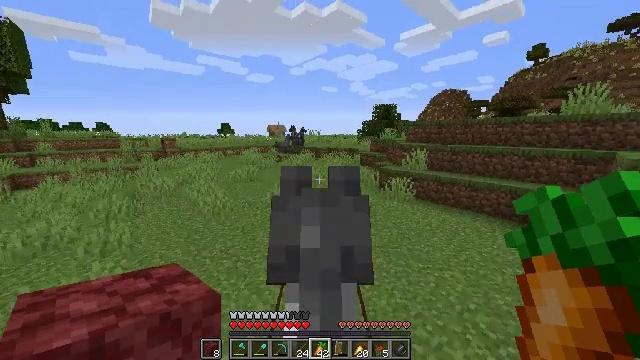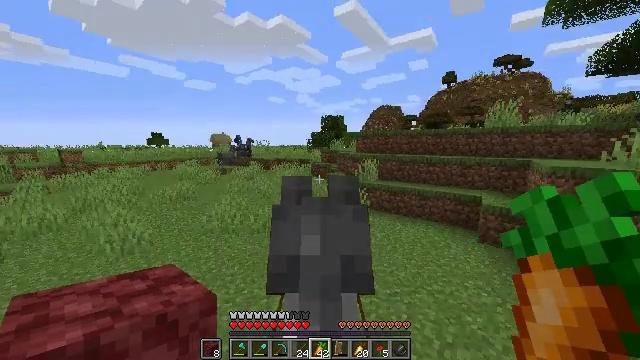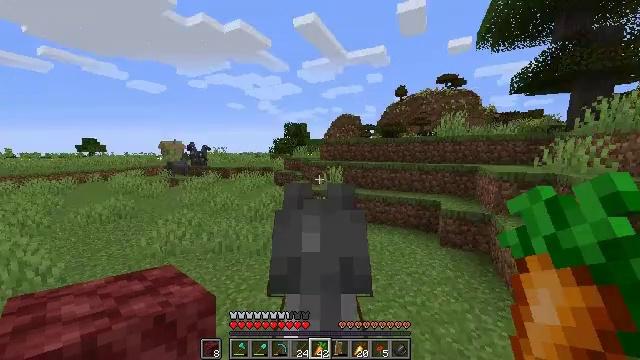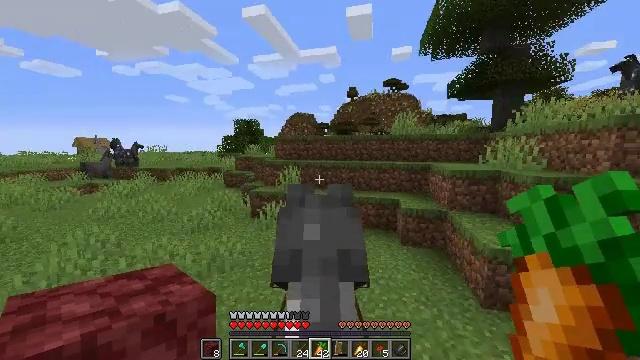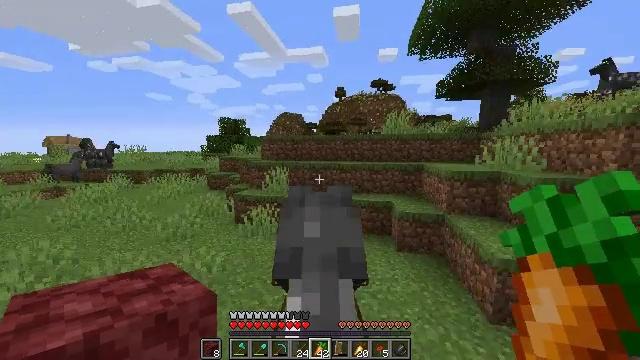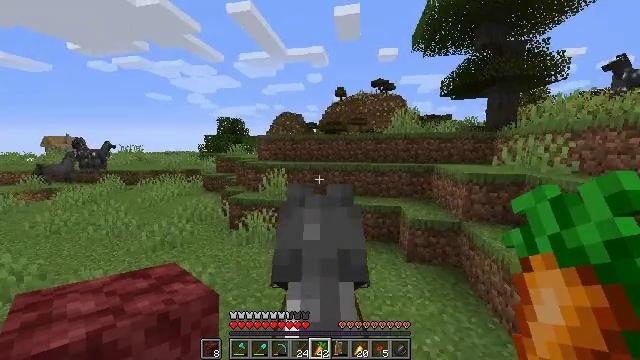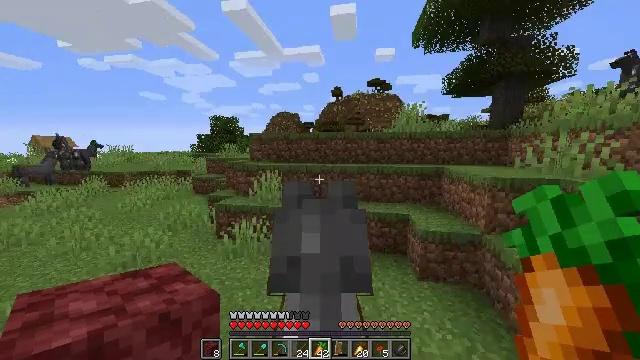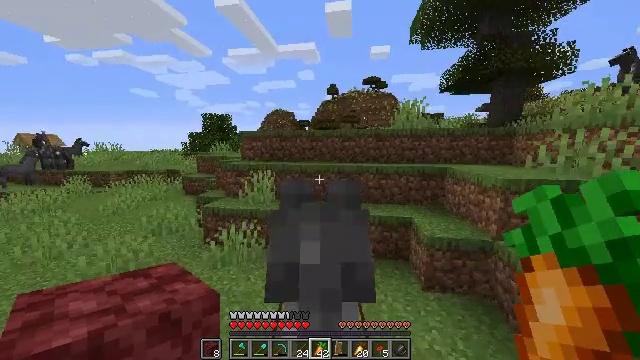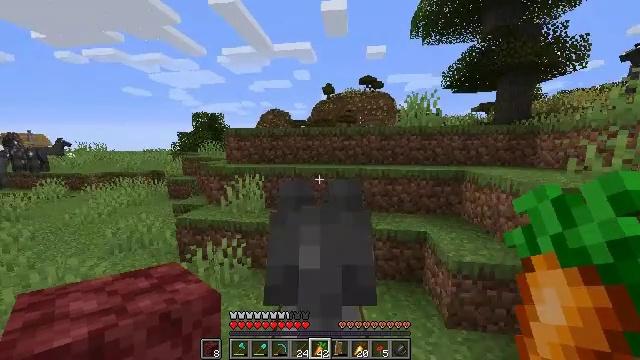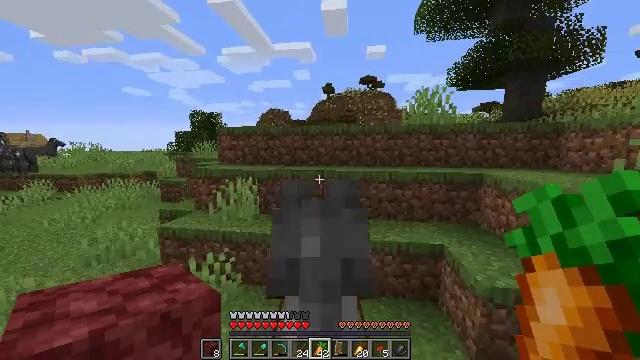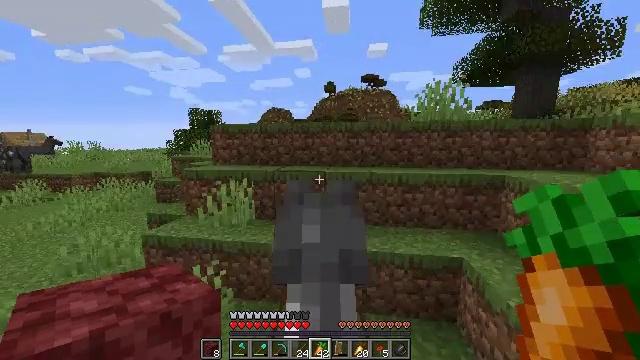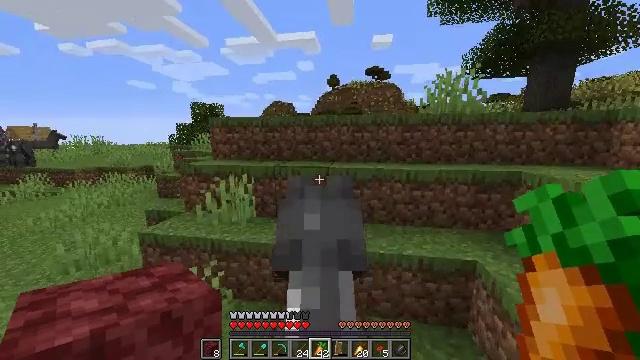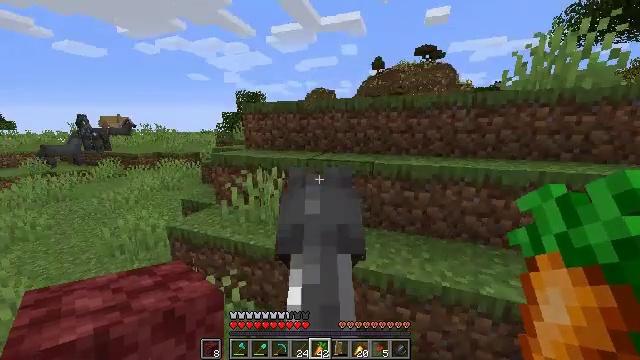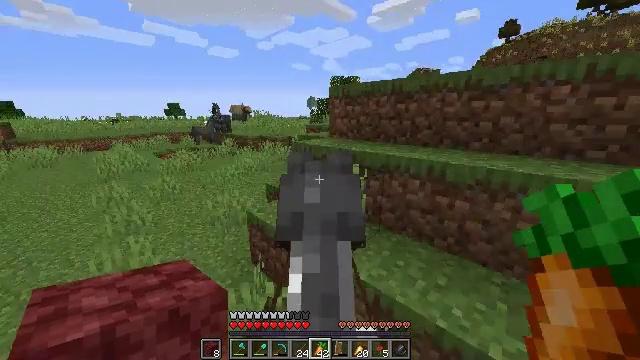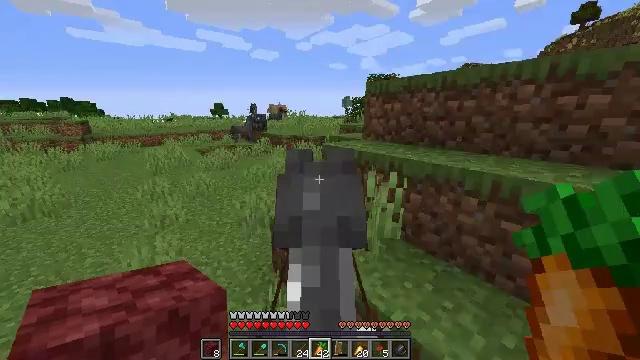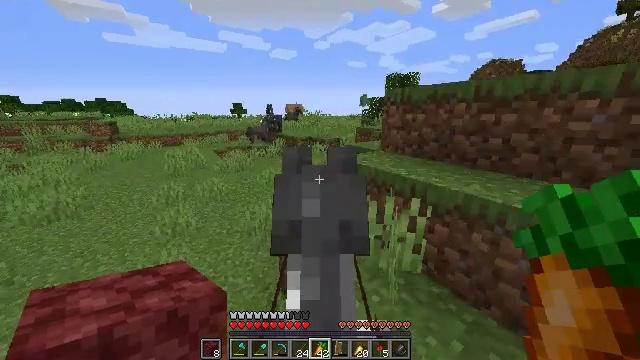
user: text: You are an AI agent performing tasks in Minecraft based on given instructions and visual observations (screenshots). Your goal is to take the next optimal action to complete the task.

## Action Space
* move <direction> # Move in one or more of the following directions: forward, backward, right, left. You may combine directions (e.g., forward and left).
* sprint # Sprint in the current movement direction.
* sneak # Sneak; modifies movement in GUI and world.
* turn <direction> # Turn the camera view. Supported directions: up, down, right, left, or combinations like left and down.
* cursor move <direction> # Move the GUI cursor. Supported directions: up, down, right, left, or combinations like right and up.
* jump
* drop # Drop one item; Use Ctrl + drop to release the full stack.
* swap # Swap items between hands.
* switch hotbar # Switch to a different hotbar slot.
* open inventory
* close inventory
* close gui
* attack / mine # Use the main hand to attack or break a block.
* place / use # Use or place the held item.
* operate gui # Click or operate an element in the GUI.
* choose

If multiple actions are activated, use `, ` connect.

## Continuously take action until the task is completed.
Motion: motion action
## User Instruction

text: Retrieve the brewing stand by breaking it.
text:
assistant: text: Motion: move forward, sprint, turn right and up
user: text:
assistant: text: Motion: move forward, sprint, turn right and up
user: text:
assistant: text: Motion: move forward, sprint, turn right
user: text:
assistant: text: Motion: move forward, sprint
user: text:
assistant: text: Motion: move forward, sprint
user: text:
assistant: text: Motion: move forward, sprint, turn right
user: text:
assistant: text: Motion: move forward, sprint, turn right
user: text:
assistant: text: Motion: move forward, sprint
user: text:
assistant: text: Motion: move forward, sprint
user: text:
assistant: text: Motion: move forward, sprint
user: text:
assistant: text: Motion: move forward, sprint, turn left and down
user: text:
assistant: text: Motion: move forward, sprint, turn left and down
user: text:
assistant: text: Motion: move forward, sprint, turn left and down
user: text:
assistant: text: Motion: move forward, sprint, turn left
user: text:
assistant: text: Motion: move forward and move left, sprint, turn left
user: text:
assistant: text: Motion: move forward and move left, sprint, turn left
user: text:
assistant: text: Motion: move forward and move left, sprint
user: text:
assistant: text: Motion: move forward and move left, sprint
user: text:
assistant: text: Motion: move forward and move left, sprint
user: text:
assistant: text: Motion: move forward and move left, sprint
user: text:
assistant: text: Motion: move forward, sprint
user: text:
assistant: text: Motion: move forward, sprint
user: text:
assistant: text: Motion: move forward, sprint
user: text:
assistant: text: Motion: move forward, sprint, turn right
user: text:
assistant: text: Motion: move forward, sprint, turn right
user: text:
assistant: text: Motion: move forward, sprint
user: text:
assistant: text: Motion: move forward, sprint
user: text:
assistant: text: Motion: move forward, sprint
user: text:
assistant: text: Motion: move forward, sprint
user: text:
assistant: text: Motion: move forward, sprint